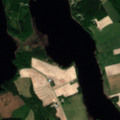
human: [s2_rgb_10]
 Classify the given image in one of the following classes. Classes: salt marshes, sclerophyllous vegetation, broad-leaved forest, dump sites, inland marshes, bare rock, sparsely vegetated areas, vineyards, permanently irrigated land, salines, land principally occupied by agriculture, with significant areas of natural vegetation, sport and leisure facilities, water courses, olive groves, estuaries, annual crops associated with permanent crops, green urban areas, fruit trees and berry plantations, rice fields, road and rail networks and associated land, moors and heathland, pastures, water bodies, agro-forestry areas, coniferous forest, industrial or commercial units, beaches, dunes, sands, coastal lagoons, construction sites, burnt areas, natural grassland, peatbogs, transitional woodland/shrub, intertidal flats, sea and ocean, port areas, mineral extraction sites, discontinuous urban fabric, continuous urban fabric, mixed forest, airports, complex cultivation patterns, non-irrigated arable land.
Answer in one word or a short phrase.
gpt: non-irrigated arable land, land principally occupied by agriculture, with significant areas of natural vegetation, mixed forest, water bodies